Question: it's easier to explain with a schematic

I have main div, which contains another (gray) div inside, and several divs for video thumbs (which are clickable for full-sizer videos).
What I want is to make a button (white arrow on the scheme) that changes the div with thumbs (they are marked with frame) to next "page" - another div with another set of thumbs, tho allowing visitor to browse through several pages with more then 8 thumbs.
Big picture at the top is featured video, it shouldn't change (so if think I can put it atop of everything, not inside the gray div, because it should be replaced with another div with different thumbs set when you click on the button)
I'm not a coder, just making my first steps in html/css and a bit of java, so any help will be appreciated.
Thanks in advance!
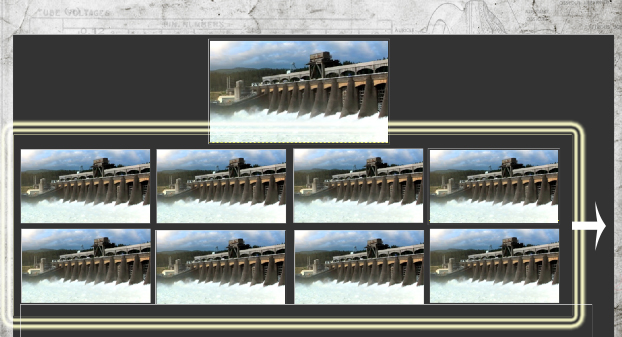
Answer: I did something similar yesterday with a twitter feed to achieve this:

HTML:
'''
<div class="twitterMask">
<div class="twitterNav" data-id="+"></div>
<div class="twitterNav twitterNavNext" data-id="-"></div>
<div id="jsTwitter">
<div class="tweet">single slide (in your example, this should contain 8 images)</div>
<div class="tweet">single slide (in your example, this should contain the next 8 images)</div>
<div class="tweet">single slide (in your example, this should contain another 8 images)</div>
<div class="tweet">etc etc</div>
</div>
</div>
'''
CSS:
'''
.twitterMask{width:185px; height:122px; border-radius: 3px; -moz-border-radius: 3px; -webkit-border-radius: 3px; background: #fff; padding: 10px; position: relative; overflow:hidden}
.twitterArrow{position: relative; background: url(../images/twitterBirdArrow.png); width:93px; height:69px; left: 109px;}
#jsTwitter{width: 780px; height: 150px; overflow: hidden; position: relative; }
#jsTwitter .tweet{overflow: hidden; position: relative; float: left; font-size: 14px; width:185px; height:122px; margin-right: 10px; color: #000; text-align: right; font-style: italic; font-family: Times;}
#jsTwitter .tweet .time{position: absolute; height: 18px; bottom:0; right: 13px; font-size: 12px;}
.twitterMask .twitterNav{position: absolute; background: url(../images/twitterArrows.png); width:10px; height:19px; display: block; z-index: 9; bottom: 8px; left: 10px; cursor: pointer}
.twitterMask .twitterNavNext{background:url(../images/twitterArrows.png) -172px 0px; right: 10px !important; left:auto}
.twitterMask .twitterNav[data-id='+']{display: none}
'''
jQuery
'''
$('.twitterNav').click(function(){
var maxLeft = 0-parseInt($('#jsTwitter').width() - $('.tweet').width() - parseInt($('.tweet').css('margin-right').replace("px","")));
$('#jsTwitter').animate({
left: $(this).attr('data-id')+'='+($('.tweet').width()+parseInt($('.tweet').css('margin-right').replace("px",""))),
}, 100, function() {
var currentLeft = $('#jsTwitter').css('left');
currentLeft = parseInt(currentLeft.replace("px",""));
if (currentLeft <= maxLeft){
$(".twitterNav[data-id='-']:visible").hide();
} else {
$(".twitterNav[data-id='-']:hidden").show();
}
if (currentLeft >= 0){
$(".twitterNav[data-id='+']:visible").hide();
} else {
$(".twitterNav[data-id='+']:hidden").show();
}
});
})
'''
Obviously, you would have to tailor the CSS to fit your template. Should be pretty straight forward though.